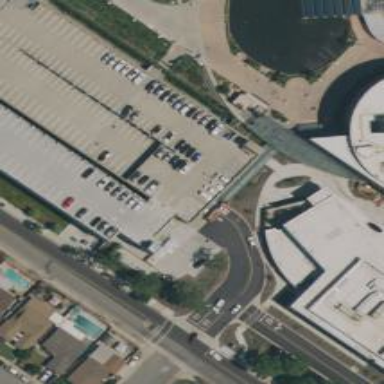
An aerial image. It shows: Multi-storey parking lot with asphalt surface.